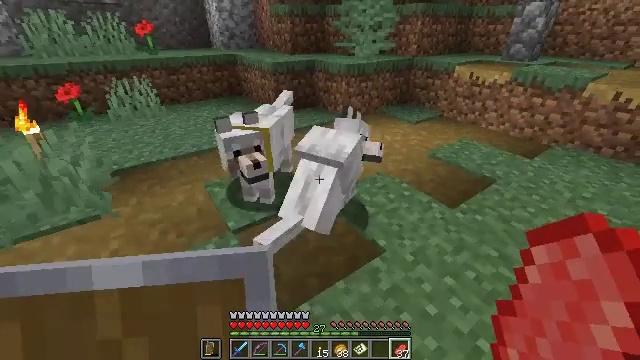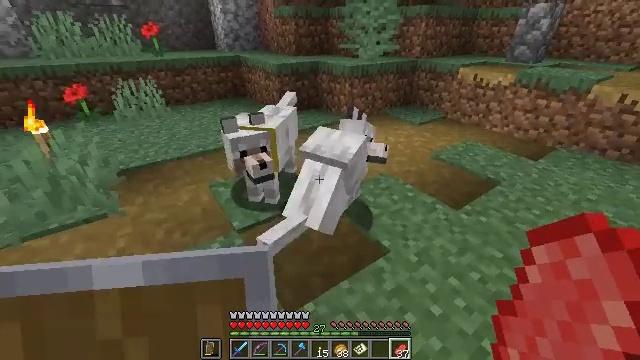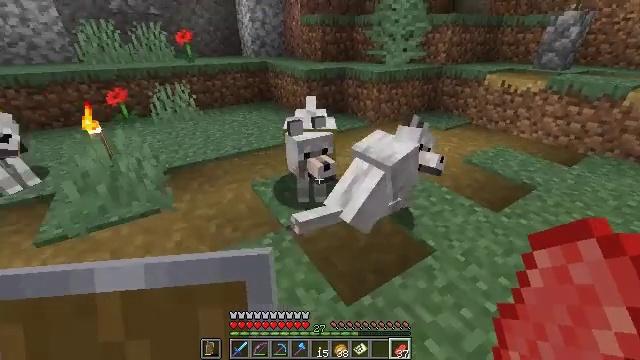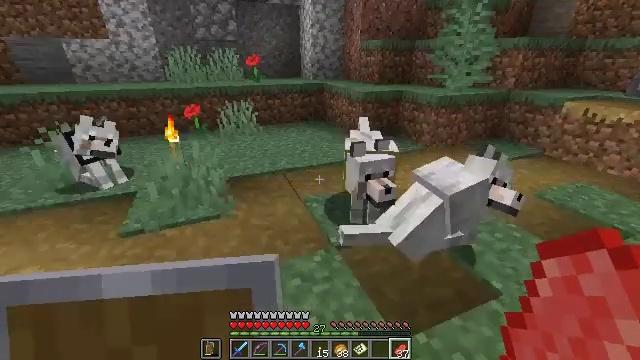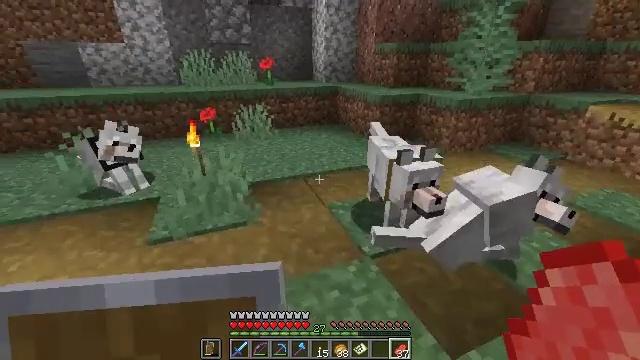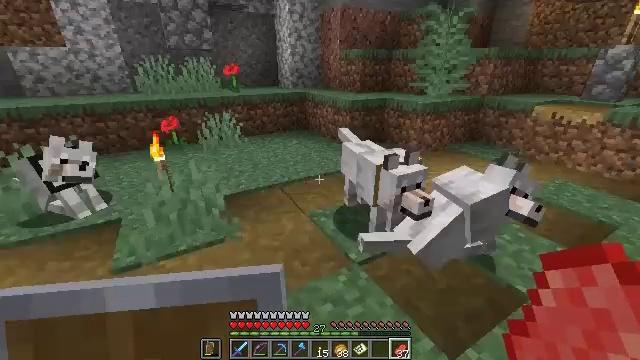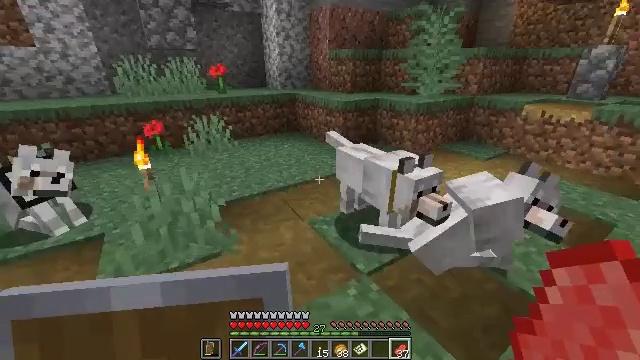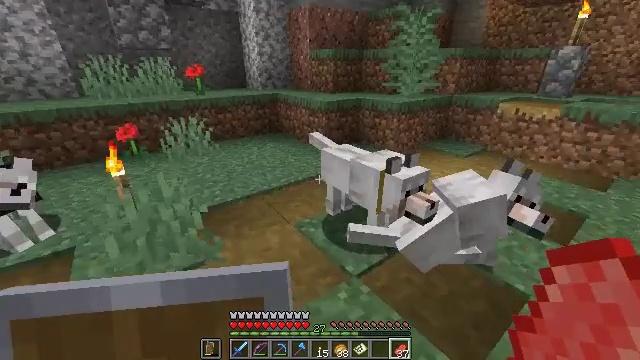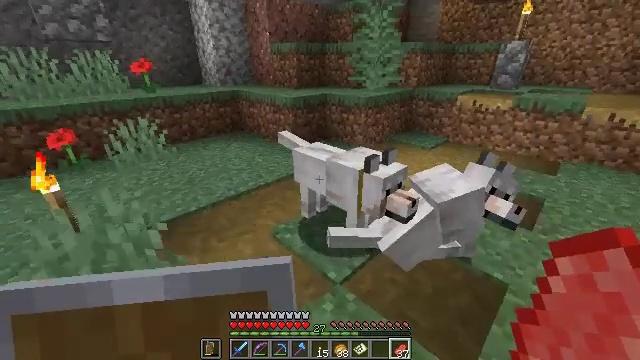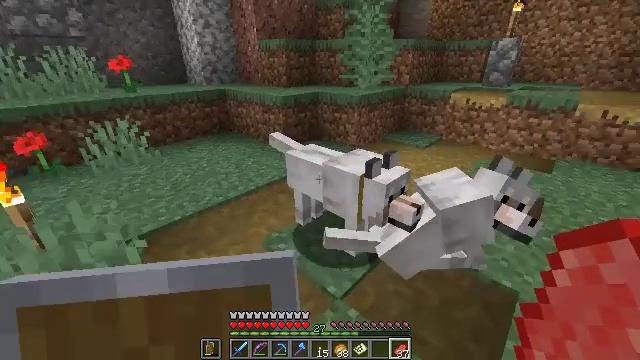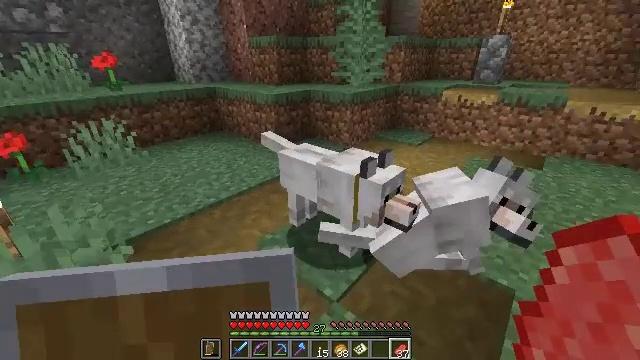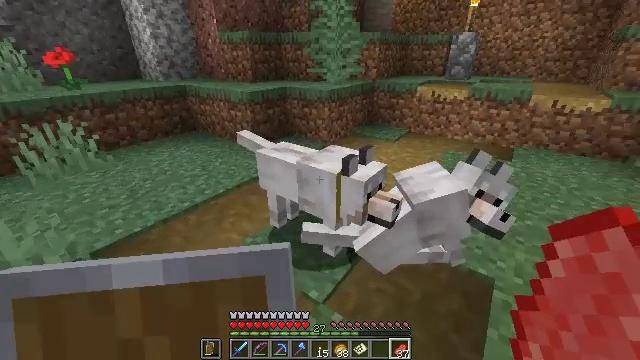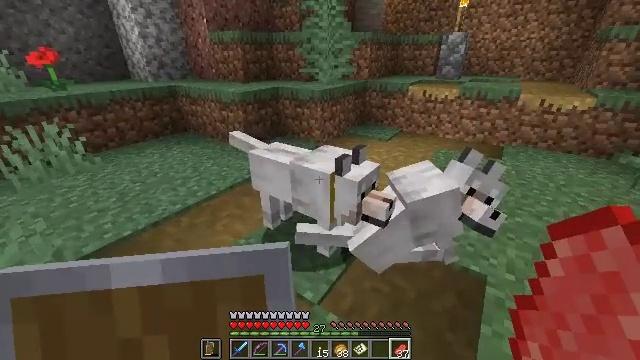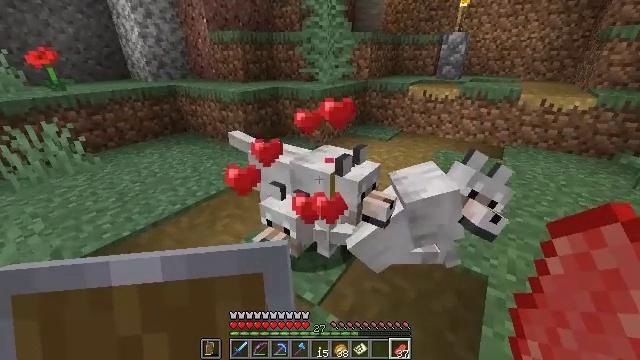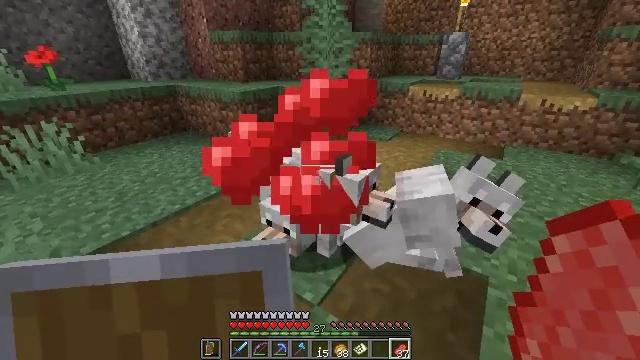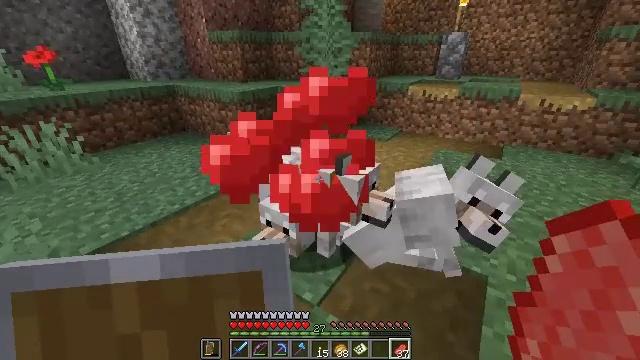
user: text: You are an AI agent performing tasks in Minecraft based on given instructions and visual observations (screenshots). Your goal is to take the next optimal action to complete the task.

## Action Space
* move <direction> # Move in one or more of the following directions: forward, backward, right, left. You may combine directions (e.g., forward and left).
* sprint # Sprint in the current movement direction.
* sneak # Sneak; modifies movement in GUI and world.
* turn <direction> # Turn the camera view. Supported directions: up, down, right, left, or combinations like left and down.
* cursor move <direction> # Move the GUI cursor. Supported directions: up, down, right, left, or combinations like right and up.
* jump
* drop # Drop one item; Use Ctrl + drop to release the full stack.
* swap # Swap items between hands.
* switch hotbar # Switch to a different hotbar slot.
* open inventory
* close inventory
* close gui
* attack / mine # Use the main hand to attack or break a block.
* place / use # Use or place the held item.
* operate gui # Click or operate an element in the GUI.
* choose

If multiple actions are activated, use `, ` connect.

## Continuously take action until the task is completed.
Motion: motion action
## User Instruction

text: Mine the clay from the riverbed.
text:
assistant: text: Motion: move left
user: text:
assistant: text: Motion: move left, turn left and up
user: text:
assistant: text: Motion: move left, turn left and up
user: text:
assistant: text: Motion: move forward and move left
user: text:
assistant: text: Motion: move forward and move left, turn right and up
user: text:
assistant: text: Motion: move forward, turn right
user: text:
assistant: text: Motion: move forward, turn right
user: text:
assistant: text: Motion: move forward, turn right and down
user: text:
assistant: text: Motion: turn right
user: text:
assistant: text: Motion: turn right
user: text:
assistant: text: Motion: turn right
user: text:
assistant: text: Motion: turn right, use / place
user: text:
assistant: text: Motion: use / place
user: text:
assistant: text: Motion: no_op
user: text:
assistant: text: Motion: no_op
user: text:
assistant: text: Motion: no_op
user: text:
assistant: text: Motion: no_op
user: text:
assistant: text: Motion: no_op
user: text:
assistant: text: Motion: no_op
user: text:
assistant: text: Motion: no_op
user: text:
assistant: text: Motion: no_op
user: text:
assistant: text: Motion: no_op
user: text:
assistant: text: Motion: turn left and down
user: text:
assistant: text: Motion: turn left and down
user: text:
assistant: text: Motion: no_op
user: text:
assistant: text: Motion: no_op
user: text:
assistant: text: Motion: no_op
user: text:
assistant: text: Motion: no_op
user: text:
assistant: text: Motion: turn left and up
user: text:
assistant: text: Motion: turn left